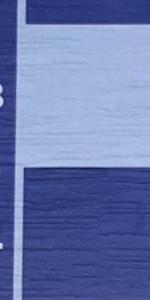
Label: Empty